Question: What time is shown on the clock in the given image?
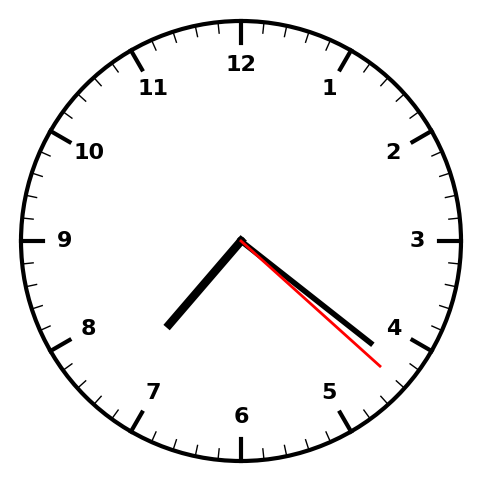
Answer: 07:21:22